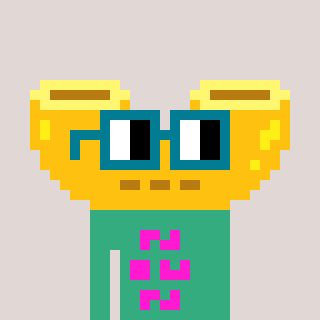
a pixel art character with square dark green glasses, a macaroni-shaped head and a teal-colored body on a warm background